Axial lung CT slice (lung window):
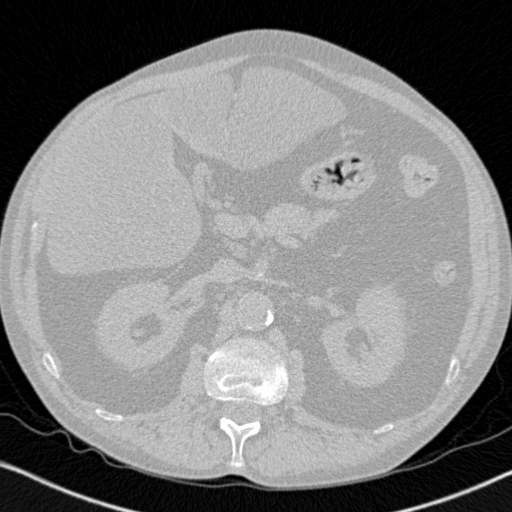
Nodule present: no